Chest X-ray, PA view. Patient: 36 years old, sex F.
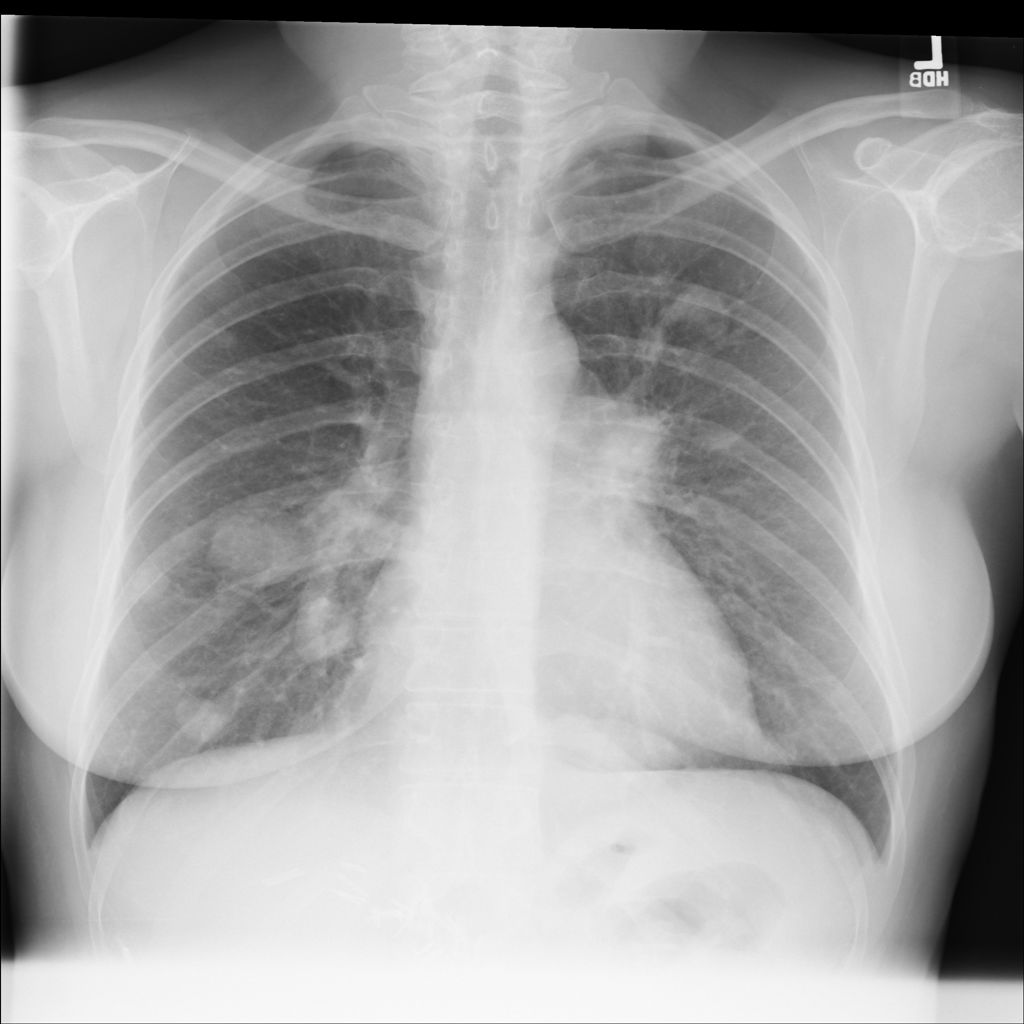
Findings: Mass